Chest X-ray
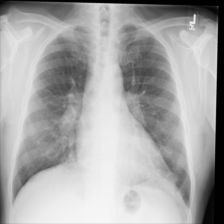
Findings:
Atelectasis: negative
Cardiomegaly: negative
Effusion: negative
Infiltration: negative
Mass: negative
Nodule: negative
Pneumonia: negative
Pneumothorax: negative
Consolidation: negative
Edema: negative
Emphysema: negative
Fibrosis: negative
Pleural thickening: negative
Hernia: negative